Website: apple
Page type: payment
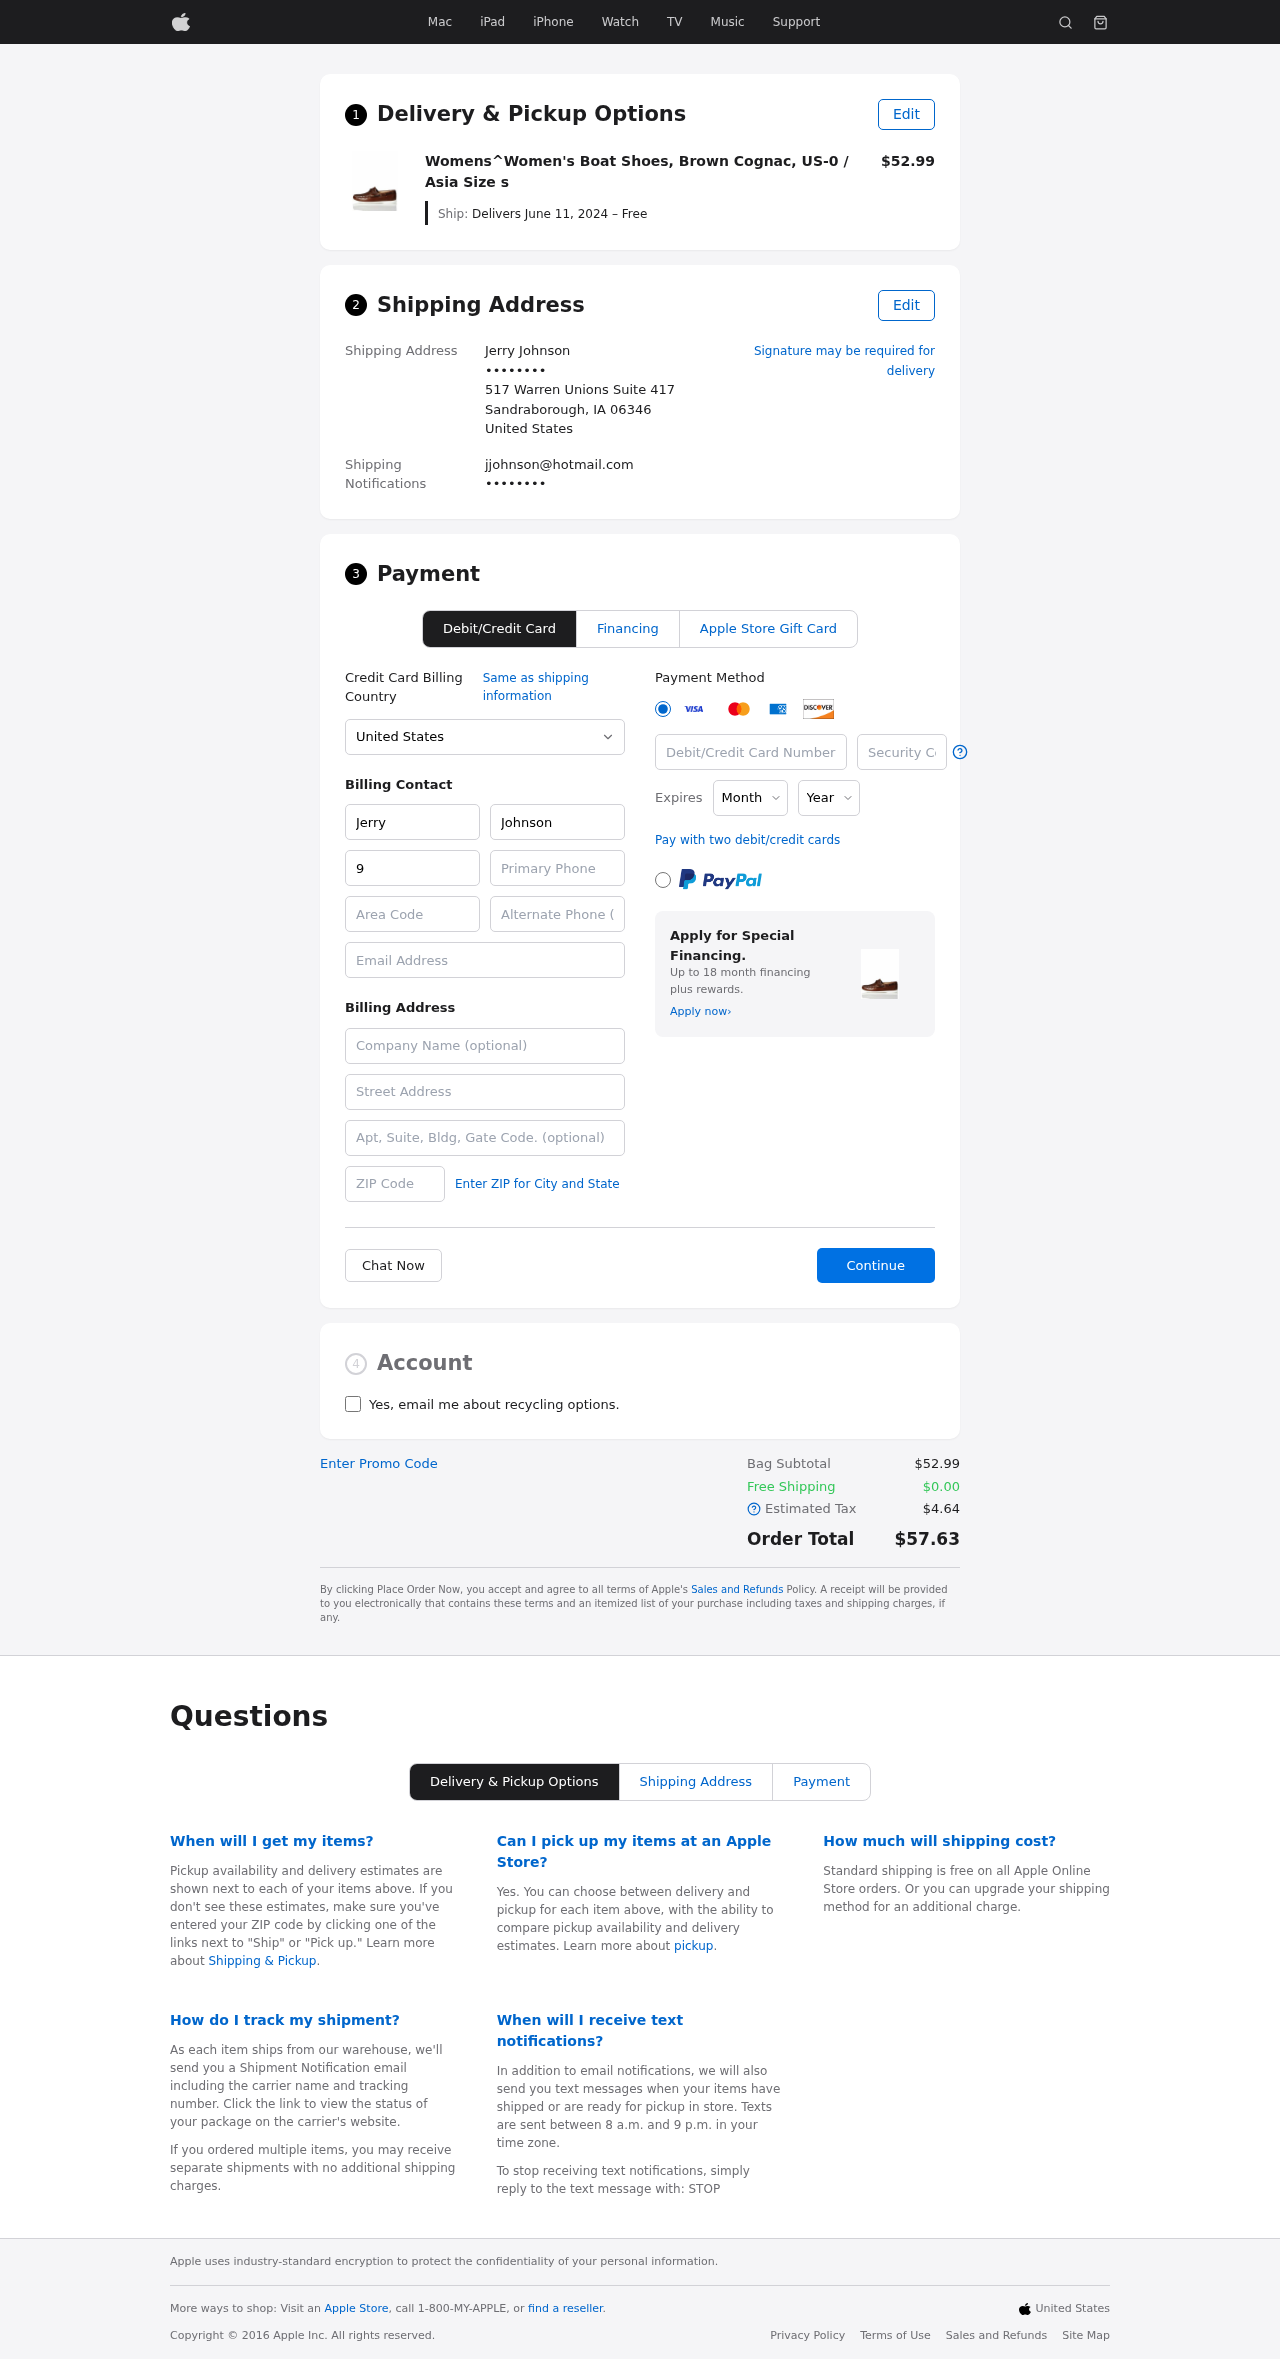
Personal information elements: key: PII_CARD_CVV
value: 1940
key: PII_CARD_EXPIRY_MONTH
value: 06
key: PII_CARD_EXPIRY_YEAR
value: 29
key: PII_CARD_NUMBER
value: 3486 1679 6255 226
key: PII_CITY_STATE_ZIP
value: Sandraborough, IA 06346
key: PII_COUNTRY
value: United States
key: PII_EMAIL
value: jjohnson@hotmail.com
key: PII_EMAIL2
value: jjohnson@hotmail.com
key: PII_FIRSTNAME
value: Jerry
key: PII_FULLNAME
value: Jerry Johnson
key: PII_LASTNAME
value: Johnson
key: PII_PHONE3
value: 9345837829
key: PII_PHONE_AREA
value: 934
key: PII_POSTCODE2
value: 86737
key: PII_SECURITY_CODE
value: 0372
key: PII_STREET
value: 517 Warren Unions Suite 417
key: PII_STREET2
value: Suite 260
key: PII_PHONE
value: ••••••••
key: PII_PHONE2
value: ••••••••
Product elements: key: PRODUCT1_NAME
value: Womens^Women's Boat Shoes, Brown Cognac, US-0 / Asia Size s
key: PRODUCT1_PRICE
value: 52.99
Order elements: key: ORDER_DELIVERY_DATE
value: Delivers June 11, 2024 – Free
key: ORDER_SUBTOTAL
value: $52.99
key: ORDER_SHIPPING_COST
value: $0.00
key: ORDER_TAX
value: $4.64
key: ORDER_TOTAL
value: $57.63